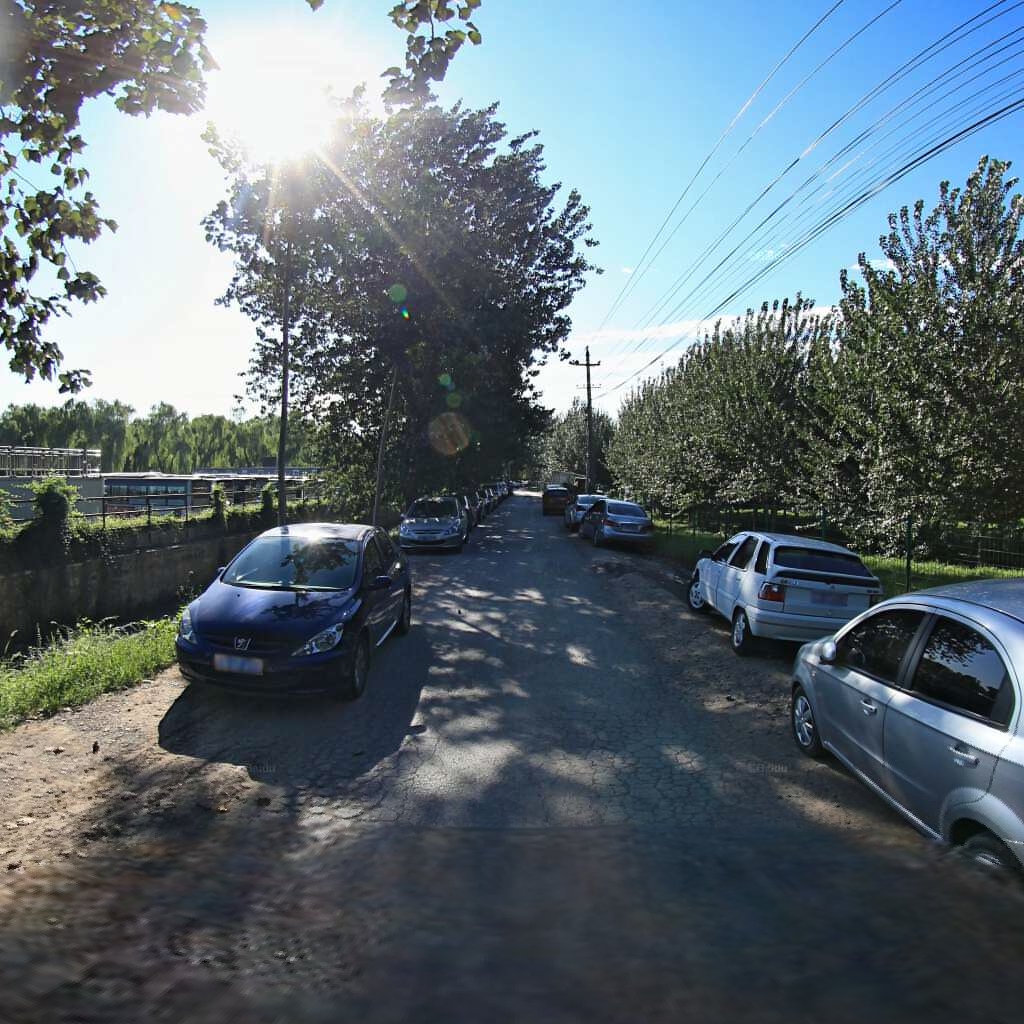
Region: Haidian
Road damage annotations: alligator crack, alligator crack